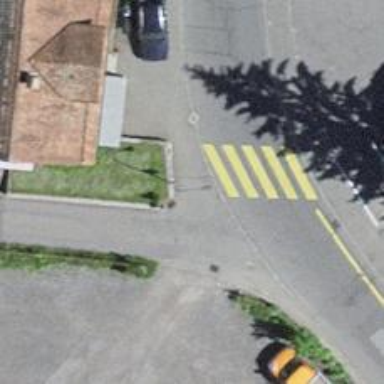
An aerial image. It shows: Bus stop with platform for public transport.